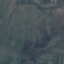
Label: HerbaceousVegetation